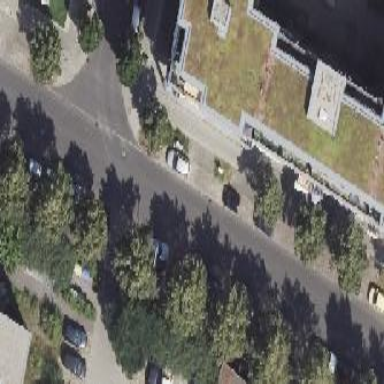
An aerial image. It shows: Street-side parking lot with sett surface.